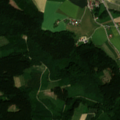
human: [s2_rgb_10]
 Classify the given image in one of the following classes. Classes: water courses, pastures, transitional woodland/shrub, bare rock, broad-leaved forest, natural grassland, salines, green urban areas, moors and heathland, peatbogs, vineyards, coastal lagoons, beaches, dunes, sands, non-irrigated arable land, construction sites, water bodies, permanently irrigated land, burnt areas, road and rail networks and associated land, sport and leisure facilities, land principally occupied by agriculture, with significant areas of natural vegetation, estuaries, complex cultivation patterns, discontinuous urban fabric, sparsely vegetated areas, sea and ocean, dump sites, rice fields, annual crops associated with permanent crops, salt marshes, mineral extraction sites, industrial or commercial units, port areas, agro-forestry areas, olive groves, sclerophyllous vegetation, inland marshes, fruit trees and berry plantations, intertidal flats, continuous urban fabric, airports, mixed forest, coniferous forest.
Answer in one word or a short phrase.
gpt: discontinuous urban fabric, non-irrigated arable land, land principally occupied by agriculture, with significant areas of natural vegetation, coniferous forest, transitional woodland/shrub